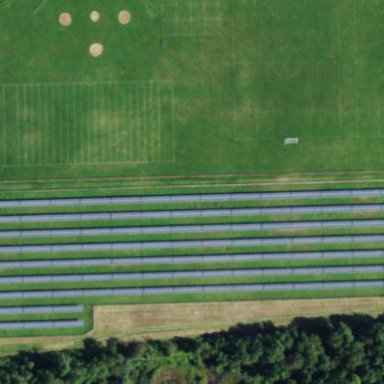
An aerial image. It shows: Solar power plant with photovoltaic technology. The plant produces electricity and is surrounded by fence.